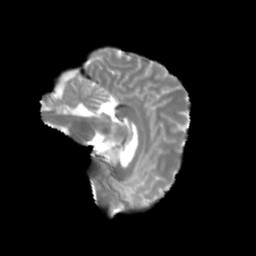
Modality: T2w
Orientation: sagittal
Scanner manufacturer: siemens
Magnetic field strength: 3 T
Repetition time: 4 s
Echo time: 0.0594 s